Question: Can someone please explain me the difference between 'Sleeping', 'Wait', 'Park', and 'Monitor' thread states in VisualVM.

This is what I have found:
'Running': thread is still running.
'Sleeping': thread is sleeping (method yield() was called on the thread object)
'Wait': thread was blocked by a mutex or a barrier, and is waiting for another thread to release the lock
'Park': parked threads are suspended until they are given a permit. Unparking a thread is usually done by calling method unpark() on the thread object
'Monitor': threads are waiting on a condition to become true to resume execution
What I am unable to understand is the state Park, what actually suspends the thread? How do I detect in the code what has made the thread suspend its execution?
Can someone please guide me in this regard.
Thanks.
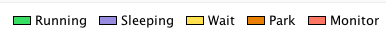
Answer: I found a very nice diagram which pretty much describes all you need/want to know.

1. New
The thread is in new state if you create an instance of Thread class but before the invocation of start() method.
1. Runnable
The thread is in runnable state after invocation of start() method, but the thread scheduler has not selected it to be the running thread.
1. Running
The thread is in running state if the thread scheduler has selected it.
1. Timed waiting
Timed waiting is a thread state for a thread waiting with a specified waiting time. A thread is in the timed waiting state due to calling one of the following methods with a specified positive waiting time:
- - - - -
1. Non-Runnable (Blocked)
This is the state when the thread is still alive, but is currently not eligible to run.
1. Terminated
A thread is in terminated or dead state when its run() method exits.
Hopefully this answers your question :).
> Disables the current thread for thread scheduling purposes unless the
permit is available.
Threads are being parked or suspended if you like to call it this way because it does not have a permission to execute. Once permission is granted the thread will be unparked and execute.
Permits of LockSupport are associated with threads (i.e. permit is given to a particular thread) and doesn't accumulate (i.e. there can be only one permit per thread, when thread consumes the permit, it disappears).